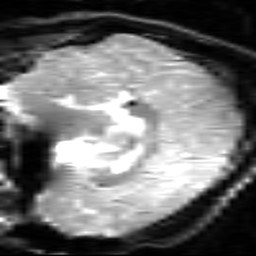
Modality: inplaneT2
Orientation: sagittal
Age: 26
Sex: male